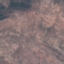
Land use / land cover class: HerbaceousVegetation